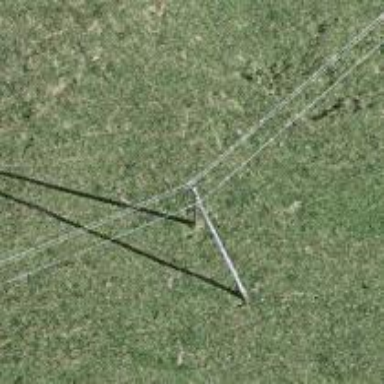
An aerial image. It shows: Power pole.